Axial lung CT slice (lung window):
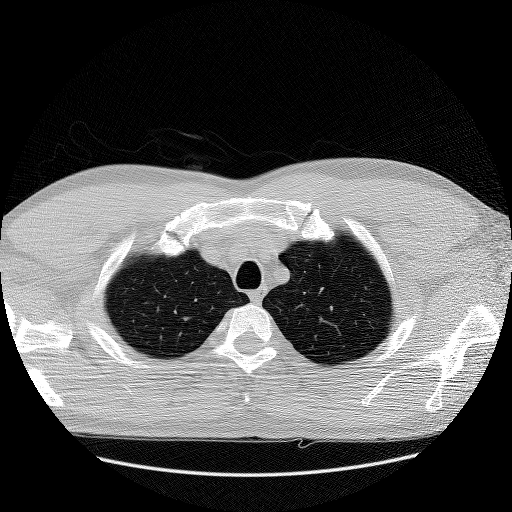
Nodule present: no